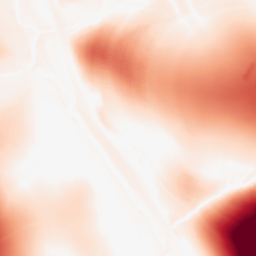
Category: morphological
Decomposition family: morphological
Decomposition parameters: operation: opening
size: 100
Upsampling method: bilinear
Upsampling parameters: scale: 8
Upsampling scale: 8